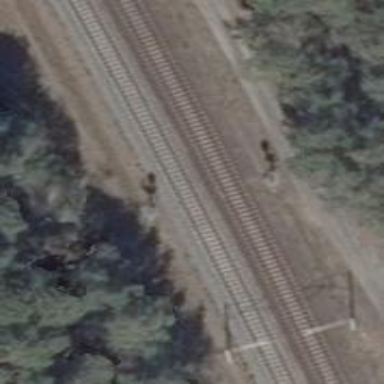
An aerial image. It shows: Railway with electrified contact lines.